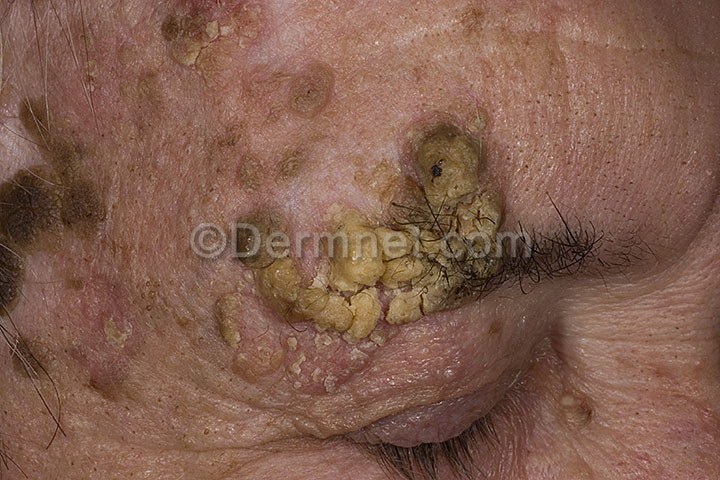
Disease: Actinic Keratosis Basal Cell Carcinoma and other Malignant Lesions